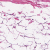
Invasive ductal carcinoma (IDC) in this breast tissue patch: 0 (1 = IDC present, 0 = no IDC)